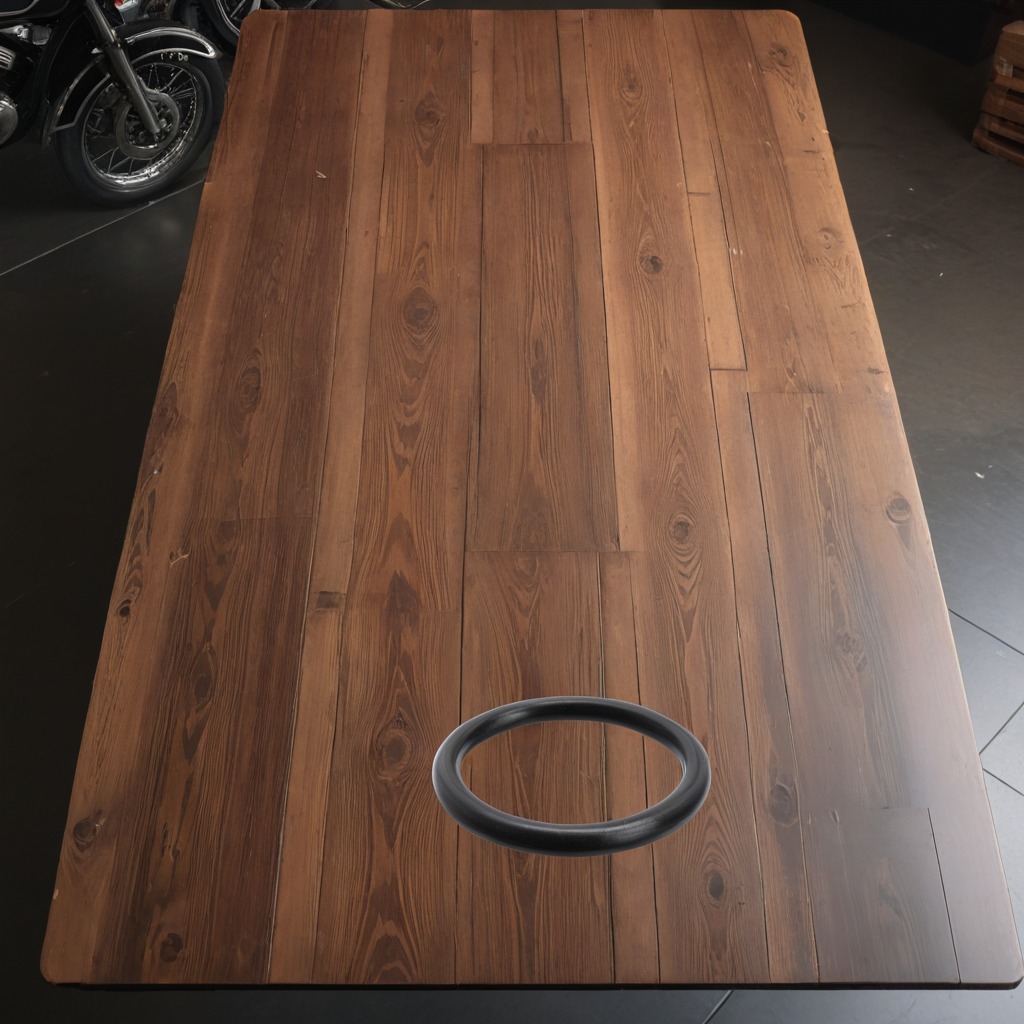
A rubber O-ring is lying on the oil-spilled wooden table in a vintage motorcycle garage.